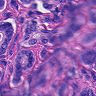
Metastatic tissue present: yes